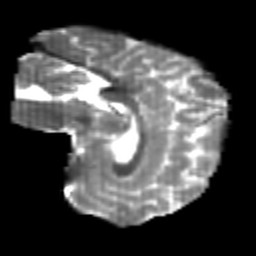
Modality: T2w
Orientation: sagittal
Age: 19
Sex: male
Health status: healthy
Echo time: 0.074 s